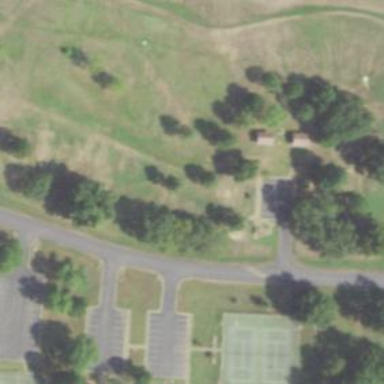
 perfect for leisurely sports activities."